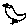
Label: bird